Question: In my asp.net page I'm making a copy of a file from my local drive to the server.
'''
'append the name to the id number and generate the file name
strFileName = System.Configuration.ConfigurationManager.AppSettings("strAttachmentsPath") & l.ToString & "_" & CType(Session("FileName"), String)
'upload the file
'FileUpload1.SaveAs(strFileName)
System.IO.File.Copy(CType(Session("Attachment"), String), strFileName, True)
'''
'strFileName' contains a server path like '"\\myServer\images\theNewFileName.jpg"'
'Session("Attachment")' contains my local path ''C:\Users\myUser\Desktop\AccountsFrance.txt''
But when I run this code asp.net throws an exception:
But I can browse to this file easily....
I dont understand why this is happening :(

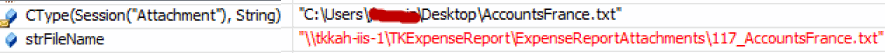
Answer: Assuming permissions are set for Network Service to write the destination directory, do a
'strFileName = Server.MapPath(System.Configuration.ConfigurationManager.AppSettings("strAttachmentsPath") & l.ToString & "_" & CType(Session("FileName"), String))'
to the directory and see if you still get the permissions problem.
Also, what is the value of Session("Attachment") ? That needs to be a file path on the server, not the user's side. Typically, in upload scenarios, you take the byte[] from the upload control and write it to a stream on the server. You could then take that file path and copy it somewhere else.